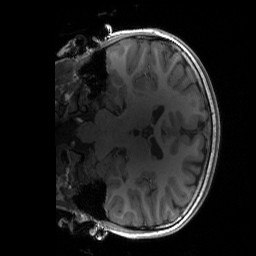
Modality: T1w
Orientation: coronal
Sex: female
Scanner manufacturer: siemens
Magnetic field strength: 3 T
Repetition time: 1.9 s
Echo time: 0.00243 s